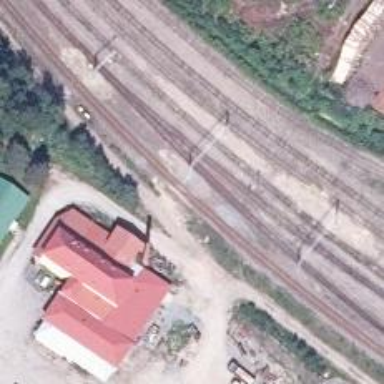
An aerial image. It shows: Continuous rail track.